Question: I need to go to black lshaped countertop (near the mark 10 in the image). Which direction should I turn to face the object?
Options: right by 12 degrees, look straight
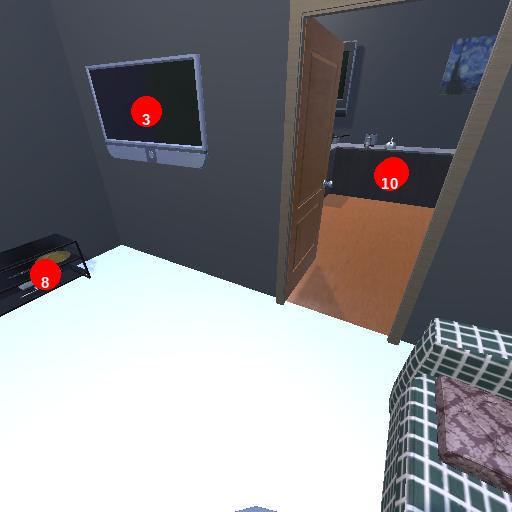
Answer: right by 12 degrees